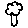
Label: tree